五年级 · 组合几何学
下列图形不能折成正方体的是（）。

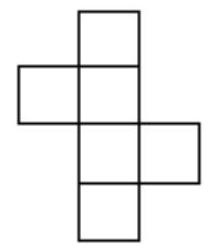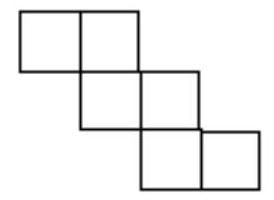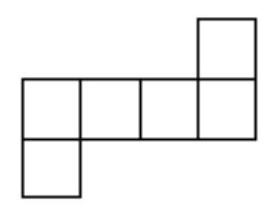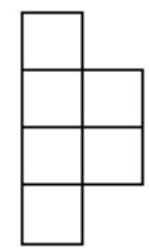
A.

B.

C.

D.

答案: D
解析: 解 D